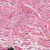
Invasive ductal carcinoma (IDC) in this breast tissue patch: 0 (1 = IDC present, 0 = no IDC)